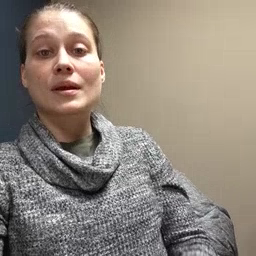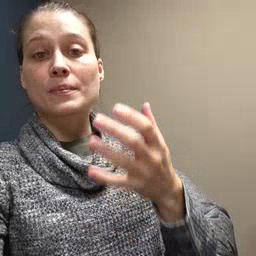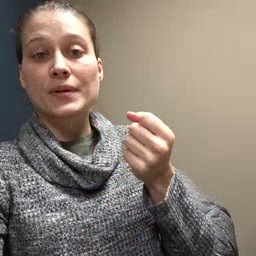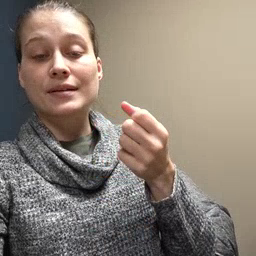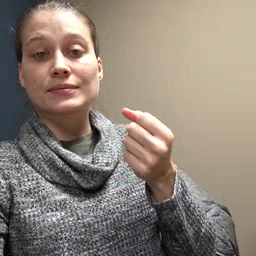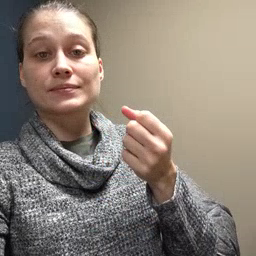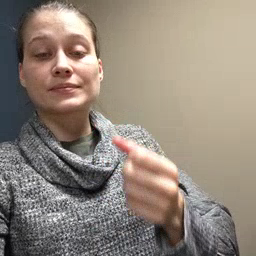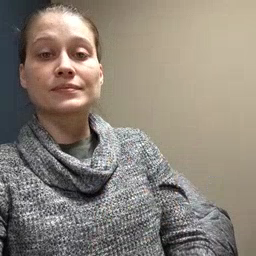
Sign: milk